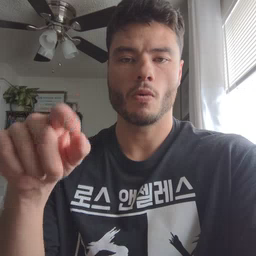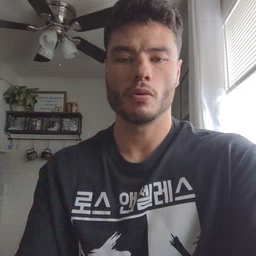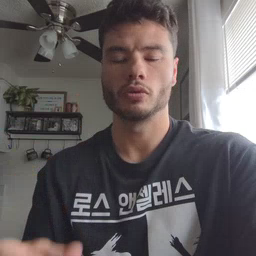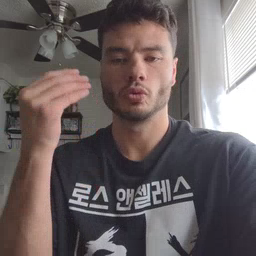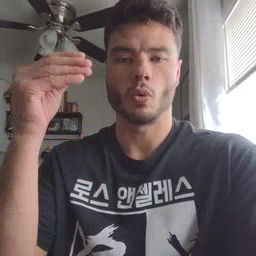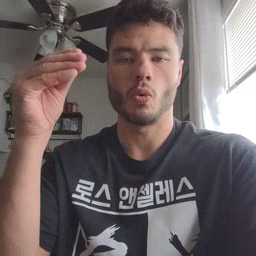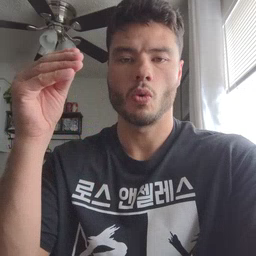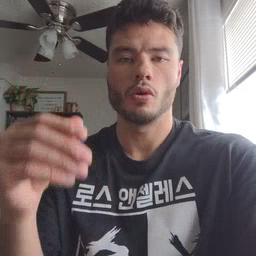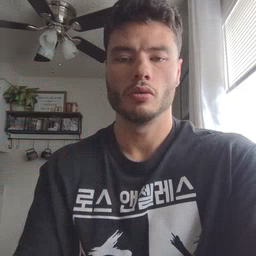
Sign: store